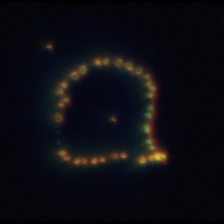
Taxon: Chaetoceros
Group: Diatoms